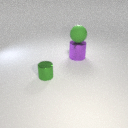
small green metal cylinder in front of large purple metal cylinder